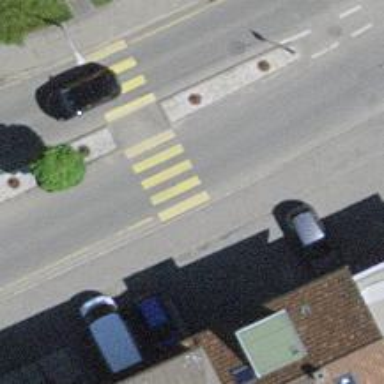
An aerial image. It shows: Zebra crossing with pedestrian island.